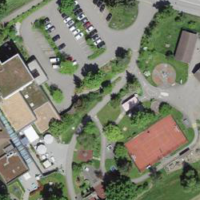
EUNIS habitat code: 54
Species observed at this site:
Prunus spinosa
Carpinus betulus
Corylus avellana
Fagus sylvatica